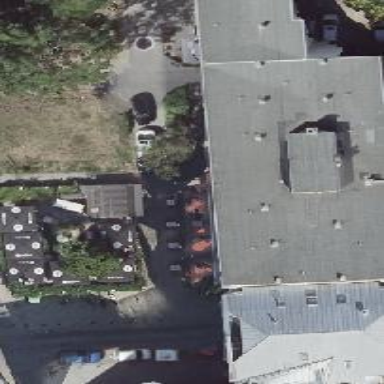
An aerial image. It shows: Restaurant.